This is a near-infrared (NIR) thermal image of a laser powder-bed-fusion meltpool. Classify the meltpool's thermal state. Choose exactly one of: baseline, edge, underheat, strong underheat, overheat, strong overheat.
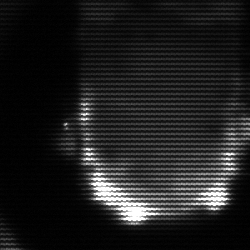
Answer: baseline